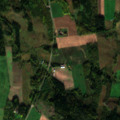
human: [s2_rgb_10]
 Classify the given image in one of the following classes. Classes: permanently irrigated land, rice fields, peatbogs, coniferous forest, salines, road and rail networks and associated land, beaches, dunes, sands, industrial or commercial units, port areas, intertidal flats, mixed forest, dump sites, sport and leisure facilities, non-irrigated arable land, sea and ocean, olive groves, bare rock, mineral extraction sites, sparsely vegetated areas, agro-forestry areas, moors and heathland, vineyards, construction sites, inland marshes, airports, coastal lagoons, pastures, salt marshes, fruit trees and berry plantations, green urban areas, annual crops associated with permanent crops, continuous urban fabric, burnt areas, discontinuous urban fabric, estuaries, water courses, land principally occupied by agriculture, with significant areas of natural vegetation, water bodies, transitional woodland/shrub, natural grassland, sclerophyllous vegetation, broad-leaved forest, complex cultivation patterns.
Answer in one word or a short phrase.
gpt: non-irrigated arable land, land principally occupied by agriculture, with significant areas of natural vegetation, mixed forest